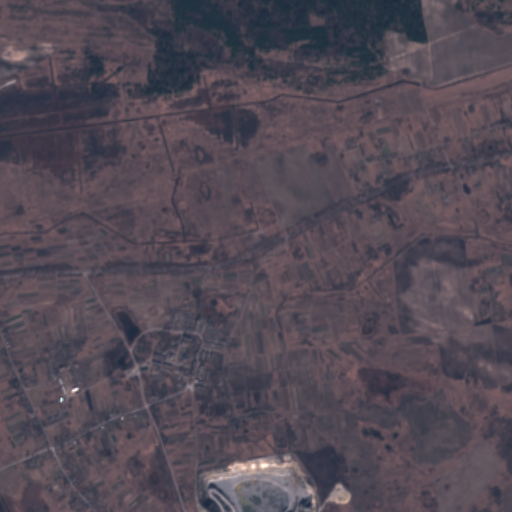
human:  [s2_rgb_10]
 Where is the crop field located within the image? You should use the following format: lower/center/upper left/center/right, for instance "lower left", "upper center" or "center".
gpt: The crop field is located in the lower right of the image.
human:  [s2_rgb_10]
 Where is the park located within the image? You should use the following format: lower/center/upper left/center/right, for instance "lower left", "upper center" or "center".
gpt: The park is located in the lower left of the image.
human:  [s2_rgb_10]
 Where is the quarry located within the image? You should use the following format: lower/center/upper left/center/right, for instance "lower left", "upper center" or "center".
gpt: The quarry is located in the lower center of the image.
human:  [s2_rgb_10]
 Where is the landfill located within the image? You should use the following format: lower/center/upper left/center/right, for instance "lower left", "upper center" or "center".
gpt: There is no landfill in the image.